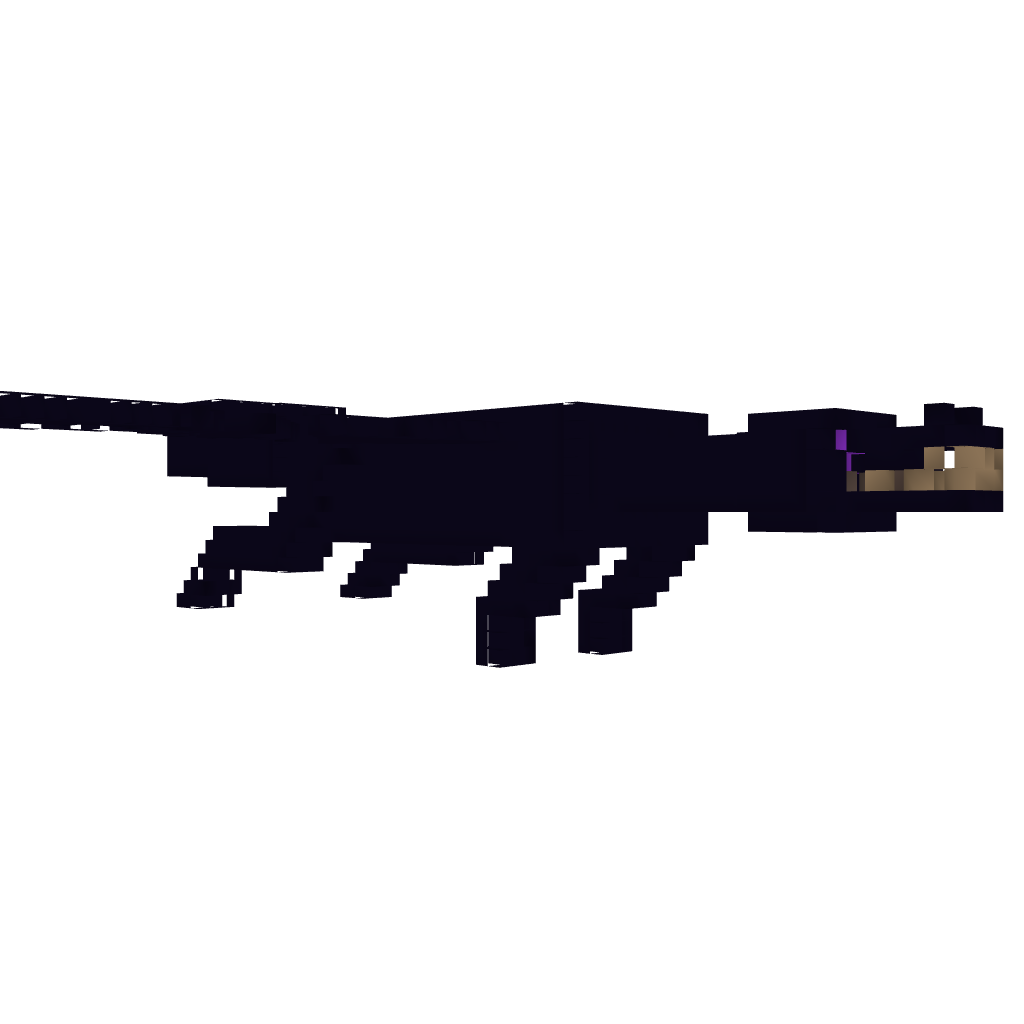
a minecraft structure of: Big Enderdragon Parkour